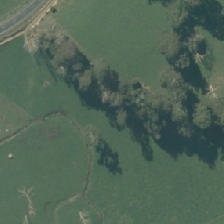
Land cover: indigenous_forest